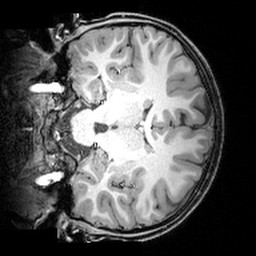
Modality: T1w
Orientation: coronal
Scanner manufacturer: siemens
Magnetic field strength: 3 T
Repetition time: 1.9 s
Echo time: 0.00397 s